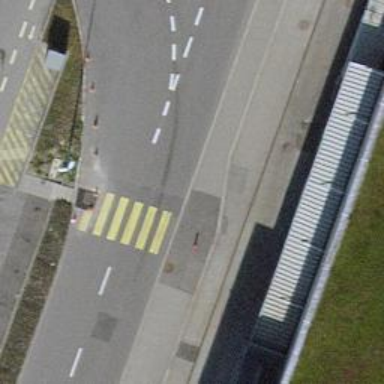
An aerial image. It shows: Zebra crossing on the road.